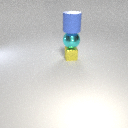
large cyan metal sphere below large blue rubber cylinder